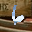
Label: 6